Question: What is the number of red dots?
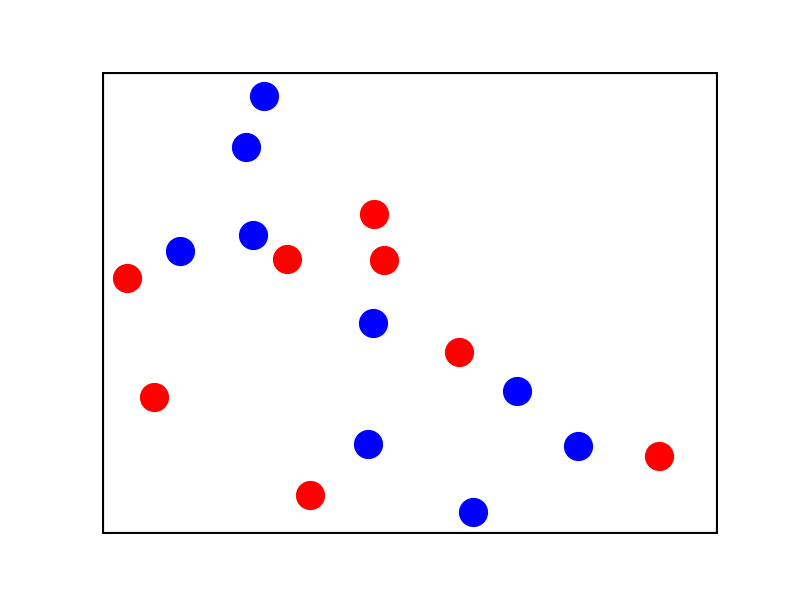
Answer: 8